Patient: sex M, age 78
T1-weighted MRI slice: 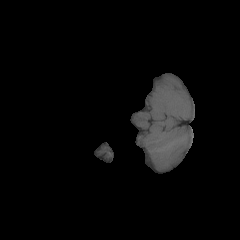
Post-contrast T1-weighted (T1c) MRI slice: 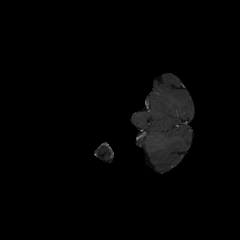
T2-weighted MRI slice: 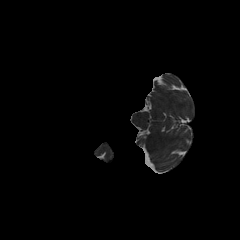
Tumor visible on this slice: no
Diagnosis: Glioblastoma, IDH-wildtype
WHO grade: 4